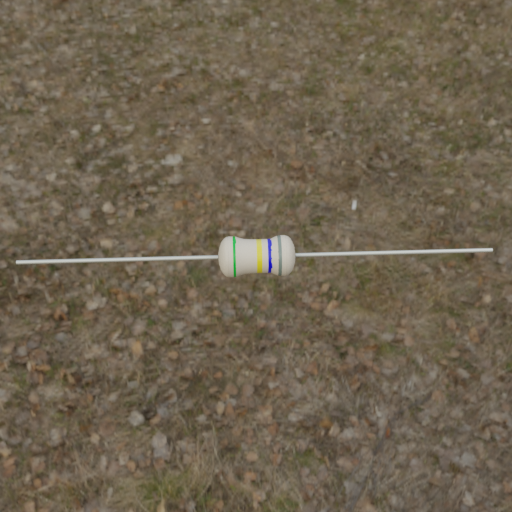
Resistor colour bands (in order): green, yellow, blue, gray